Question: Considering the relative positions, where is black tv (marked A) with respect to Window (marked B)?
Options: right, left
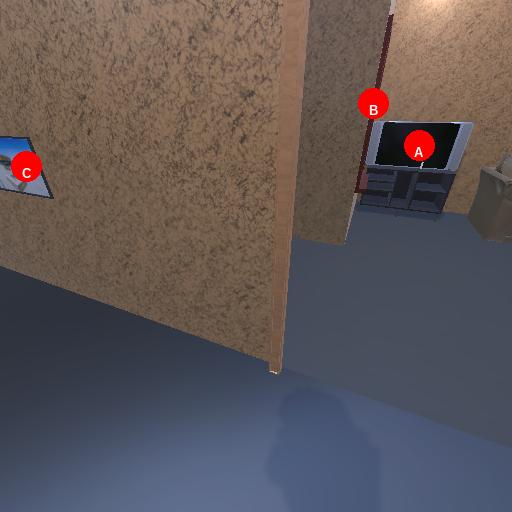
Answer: right